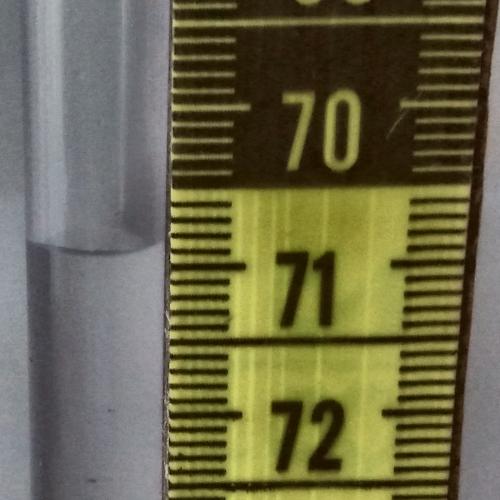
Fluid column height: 70.9 cm